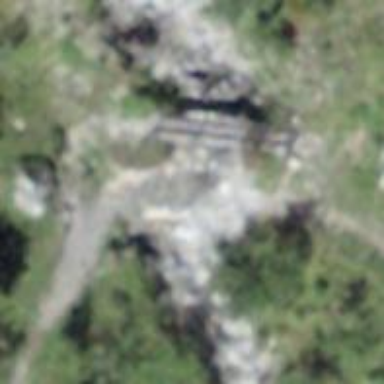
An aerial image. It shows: Path on bridge.